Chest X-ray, PA view. Patient: 64 years old, sex M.
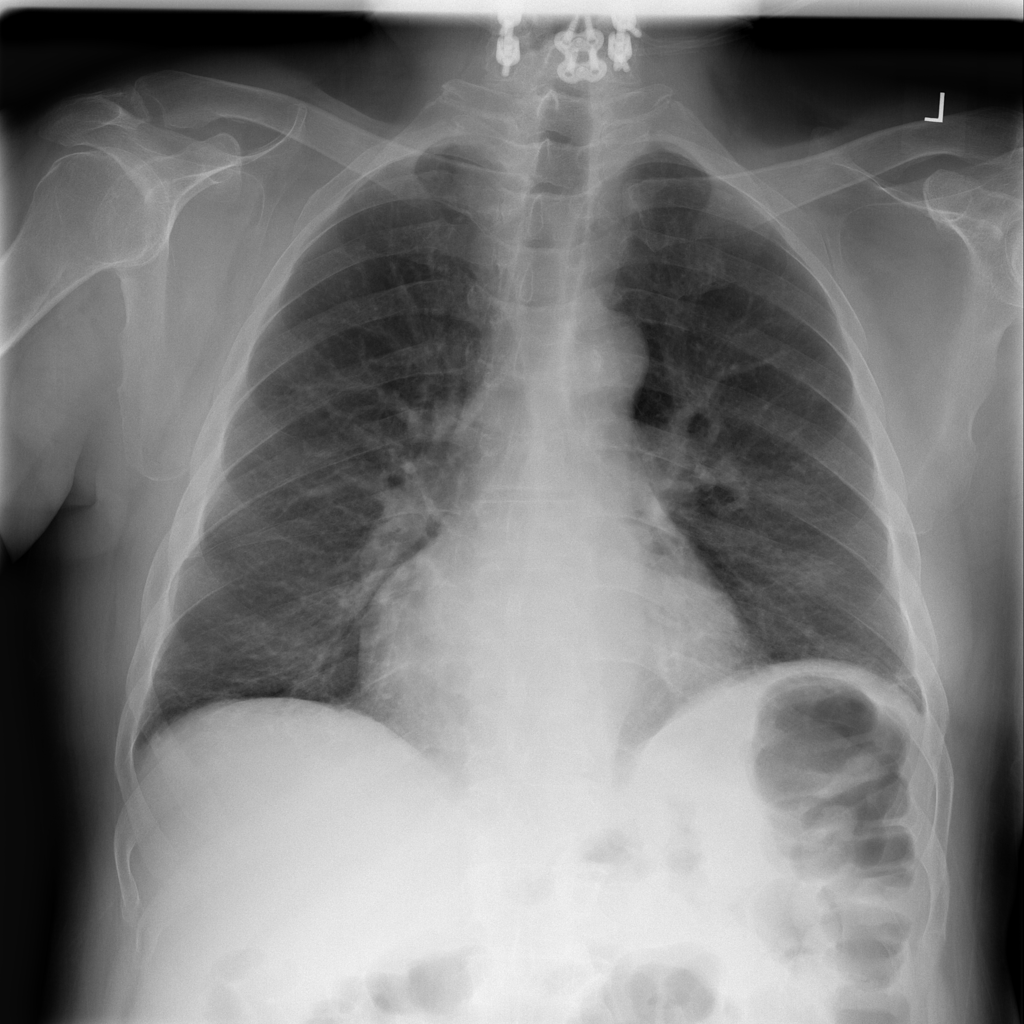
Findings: No Finding